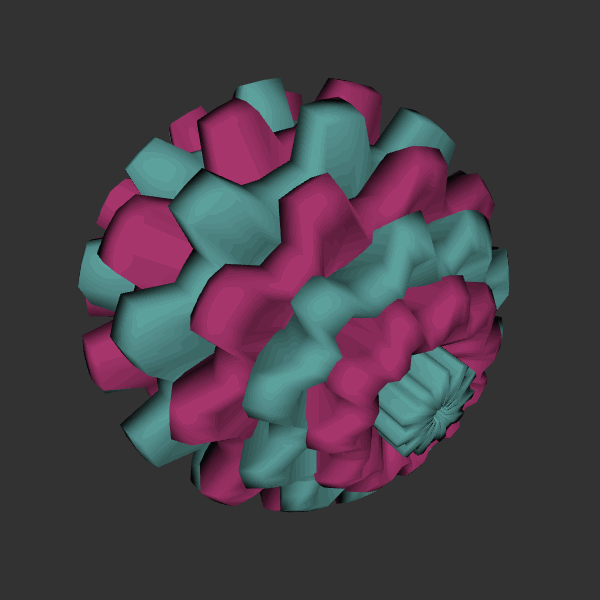
Background: dark